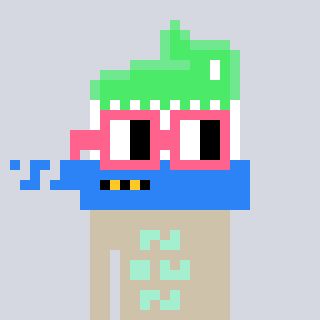
a pixel art character with square pink glasses, a toothbrush-shaped head and a bege-colored body on a cool background